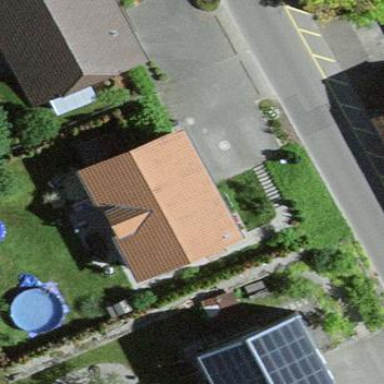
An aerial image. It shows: Residential building.